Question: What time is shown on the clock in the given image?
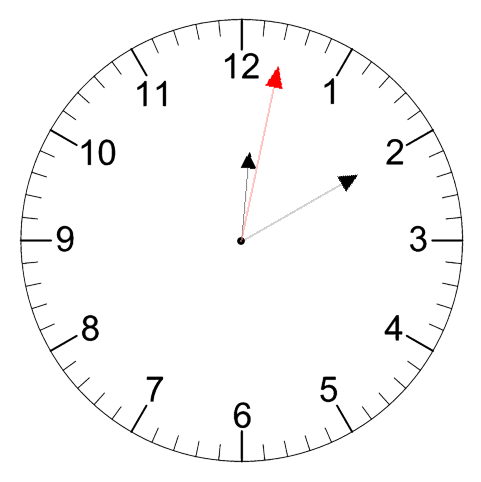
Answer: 12:10:02